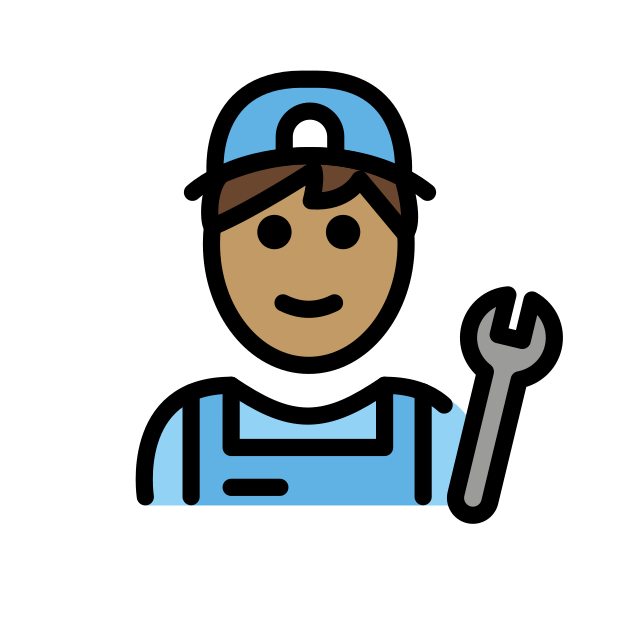
mechanic: medium skin tone